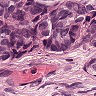
Metastatic tissue present: yes